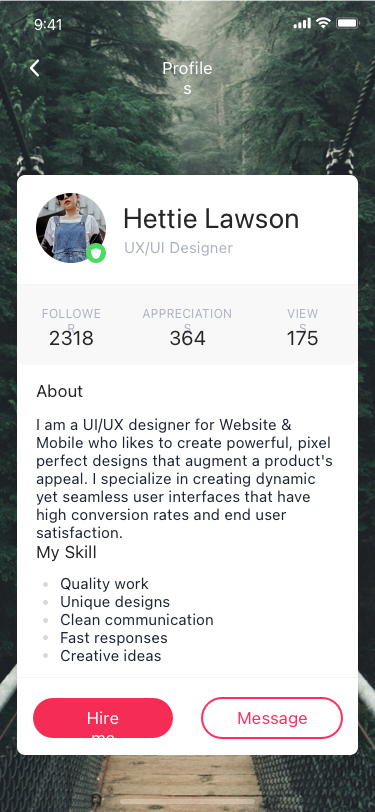
Text in this UI design:
My Skill
Quality work
Unique designs
Clean communication
Fast responses
Creative ideas
Fast implementation
Unlimited revisions
Ican handle easily in Photoshop & Sketch
About
I am a UI/UX designer for Website & Mobile who likes to create powerful, pixel perfect designs that augment a product's appeal. I specialize in creating dynamic yet seamless user interfaces that have high conversion rates and end user satisfaction.

I can design you a unique UI for your mobile app for any resolution as per your demand & Specification for IOS & Android.
UX/UI Designer
Hettie Lawson
Follower
APPRECIATIONS
VIEWS
2318
364
175
Profiles
9:41 AM
Hire me
Message